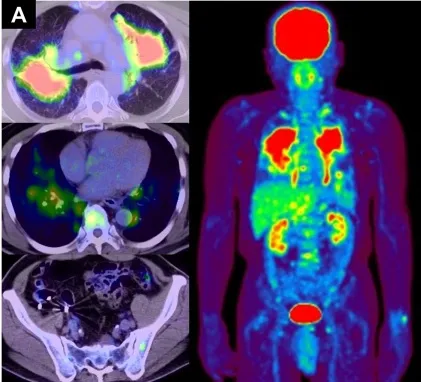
(A) Pretreatment FDG-PET/CT demonstrated multiple areas of uptake in the lungs, lymph nodes (cervical, supraclavicular, mediastinal, hilar, paraaortic, iliac, and inguinal lymph nodes), and multiple bones (thoracic vertebrae, lumbar vertebrae, and pelvic bone).
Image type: radiology (pet)